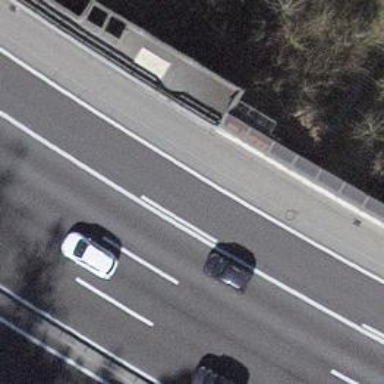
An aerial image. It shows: Asphalt motorway.